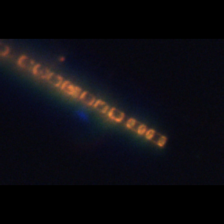
Taxon: Skeletonema
Group: Diatoms